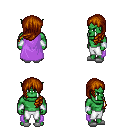
a pixel art fantasy rpg character, male body template, orc, green skin, lavender cape, white pants, brunette left-swept hairstyle, white cloth bracers, white slippers, four views (front, back, left, right), 2x2 character sprite sheet, small pixel art, hard edges, no anti-aliasing